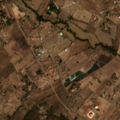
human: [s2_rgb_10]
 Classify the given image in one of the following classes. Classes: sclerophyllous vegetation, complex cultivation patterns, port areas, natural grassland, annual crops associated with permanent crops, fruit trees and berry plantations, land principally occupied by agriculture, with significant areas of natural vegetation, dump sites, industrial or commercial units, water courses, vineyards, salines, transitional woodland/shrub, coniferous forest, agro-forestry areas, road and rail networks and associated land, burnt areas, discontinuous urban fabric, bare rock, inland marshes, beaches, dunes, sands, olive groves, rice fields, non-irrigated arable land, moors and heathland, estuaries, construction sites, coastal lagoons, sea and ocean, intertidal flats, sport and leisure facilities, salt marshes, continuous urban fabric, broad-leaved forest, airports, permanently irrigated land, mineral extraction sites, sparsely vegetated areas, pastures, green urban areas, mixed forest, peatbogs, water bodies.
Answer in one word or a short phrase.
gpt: olive groves, annual crops associated with permanent crops, complex cultivation patterns, agro-forestry areas